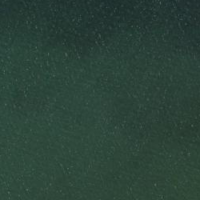
EUNIS habitat code: 14
Species observed at this site:
Certhia brachydactyla
Numenius arquata
Corvus corone
Podiceps cristatus
Fulica atra
Anas crecca
Falco subbuteo
Sylvia borin
Bucephala clangula
Chroicocephalus ridibundus
Phylloscopus collybita
Larus michahellis
Cygnus olor
Gallinula chloropus
Ardea alba
Luscinia megarhynchos
Anas acuta
Motacilla cinerea
Mergus serrator
Alopochen aegyptiaca
Anas platyrhynchos
Troglodytes troglodytes
Larus canus
Aythya ferina
Aythya fuligula
Passer domesticus
Fringilla coelebs
Calidris alpina
Turdus merula
Phalacrocorax carbo
Mareca strepera
Locustella naevia
Parus major
Mergus merganser
Locustella luscinioides
Anser anser
Phylloscopus trochilus
Motacilla alba